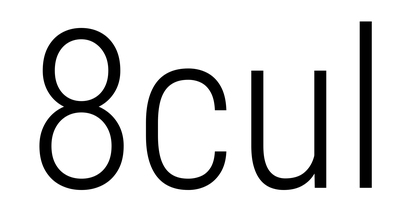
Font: Roboto_Condensed_Light